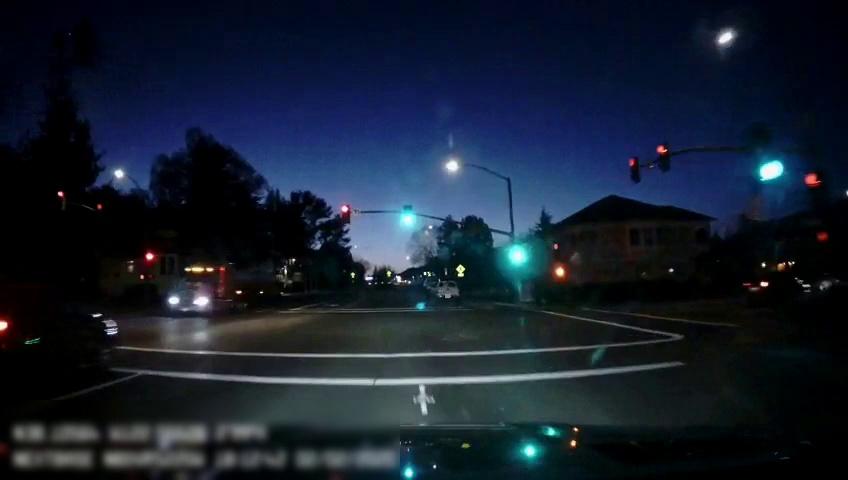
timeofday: Night
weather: Other
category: Drivable Space
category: Vehicles | SUV
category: Vehicles | SUV
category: Vehicles | Truck
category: Vehicles | Truck
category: Vehicles | Van
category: Vehicles | Truck
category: Lanes | Alternate Lane
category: Lanes | Opposite Lane
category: Lanes | Alternate Lane
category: Traffic | Lights
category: Traffic | Lights
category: Traffic | Lights
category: Traffic | Lights
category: Traffic | Lights
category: Traffic | Lights
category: Traffic | Lights
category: Traffic | Lights
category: Traffic | Signs
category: Traffic | Lights
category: Traffic | Lights
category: Traffic | Lights
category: Traffic | Lights
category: Traffic | Lights